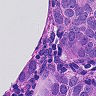
Metastatic tissue present: yes